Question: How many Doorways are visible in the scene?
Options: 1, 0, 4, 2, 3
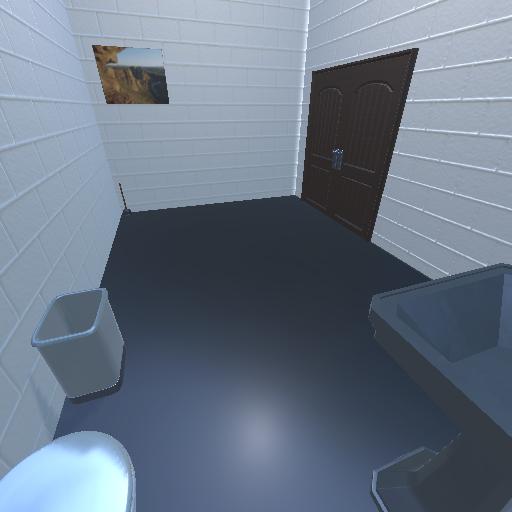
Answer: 1